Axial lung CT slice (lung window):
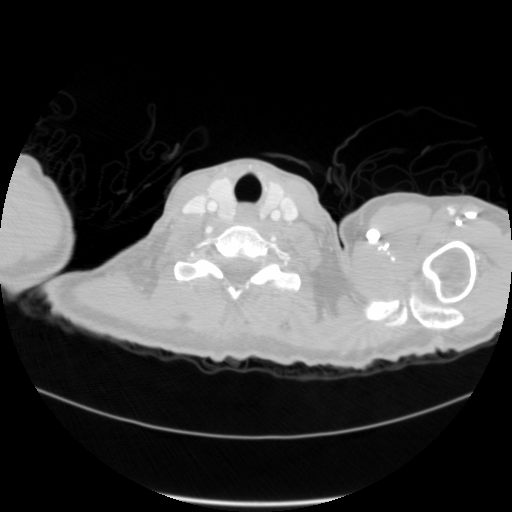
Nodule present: no